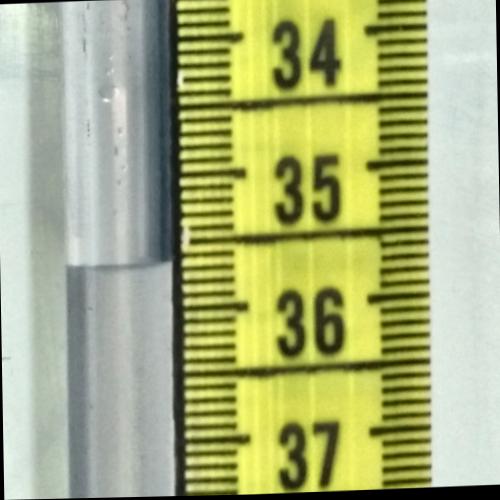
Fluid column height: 35.6 cm